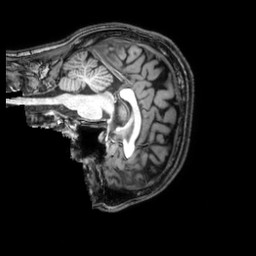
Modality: T1w
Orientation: sagittal
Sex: male
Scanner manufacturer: philips
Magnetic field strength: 3 T
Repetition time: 0.008198 s
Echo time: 0.00376 s